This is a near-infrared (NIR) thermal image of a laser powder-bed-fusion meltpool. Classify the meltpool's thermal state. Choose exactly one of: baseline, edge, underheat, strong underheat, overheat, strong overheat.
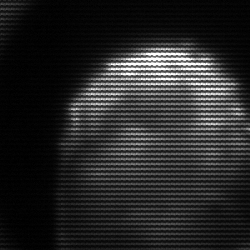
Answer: edge